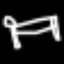
Label: bed